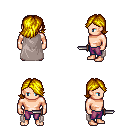
a pixel art fantasy rpg character, male body template, human, light skin, gray cape, magenta pants, blonde swoop hairstyle, dagger, four views (front, back, left, right), 2x2 character sprite sheet, small pixel art, hard edges, no anti-aliasing